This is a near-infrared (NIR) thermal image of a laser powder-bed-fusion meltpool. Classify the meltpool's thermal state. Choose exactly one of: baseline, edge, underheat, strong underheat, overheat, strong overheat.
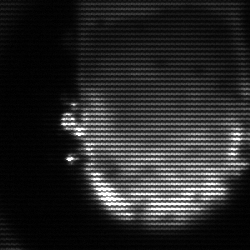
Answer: baseline